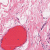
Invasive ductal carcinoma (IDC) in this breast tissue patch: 0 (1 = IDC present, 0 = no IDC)